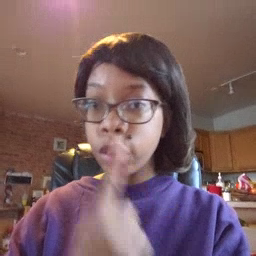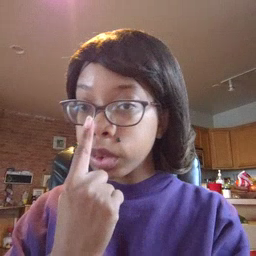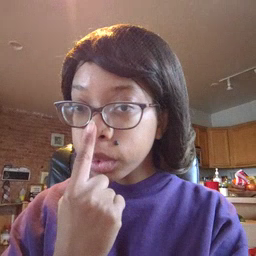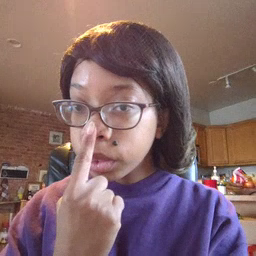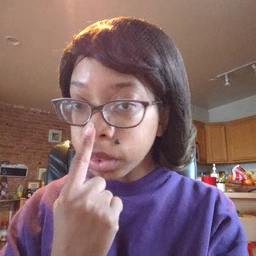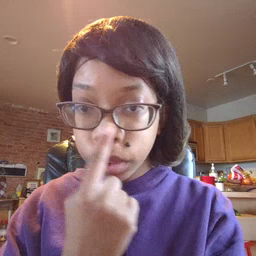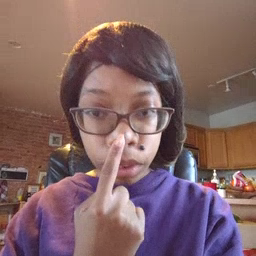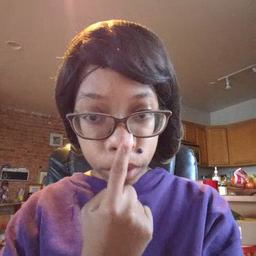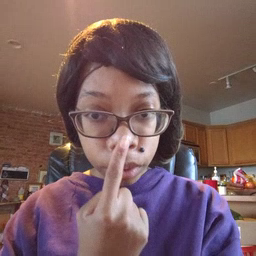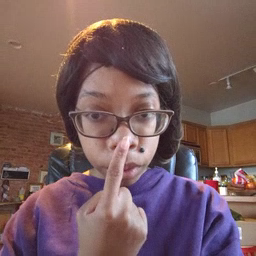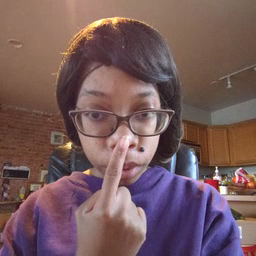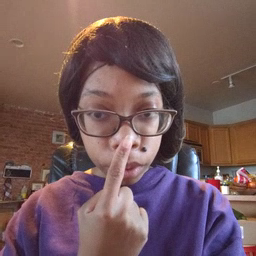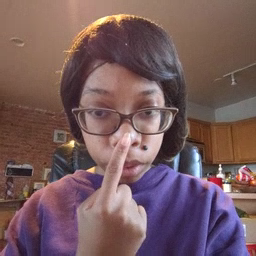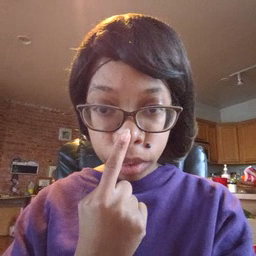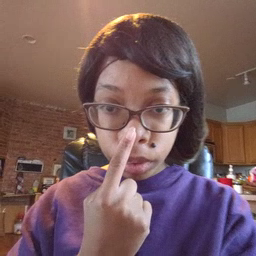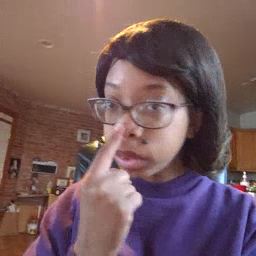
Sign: nose